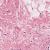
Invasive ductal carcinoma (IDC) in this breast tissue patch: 0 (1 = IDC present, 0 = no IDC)